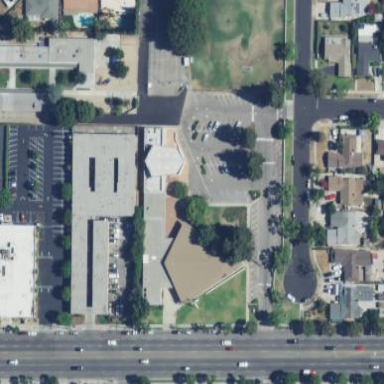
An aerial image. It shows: Building that serves as place of worship.